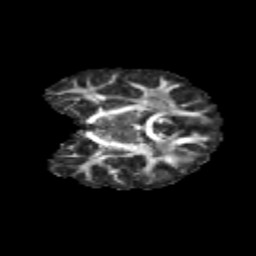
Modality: FA
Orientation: coronal
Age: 11
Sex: female
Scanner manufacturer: siemens
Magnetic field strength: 3 T
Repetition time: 3.8 s
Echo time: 0.07 s